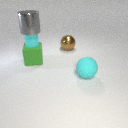
large green rubber cube behind large cyan rubber sphere